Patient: sex F, age 52
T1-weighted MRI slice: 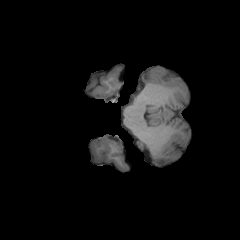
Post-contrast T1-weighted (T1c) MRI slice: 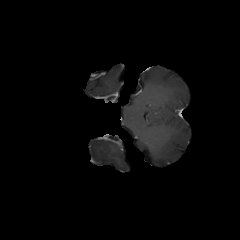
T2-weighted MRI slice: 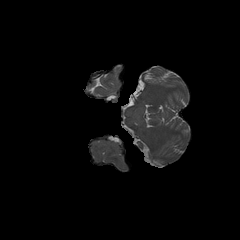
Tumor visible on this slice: no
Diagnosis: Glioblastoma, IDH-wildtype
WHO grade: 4